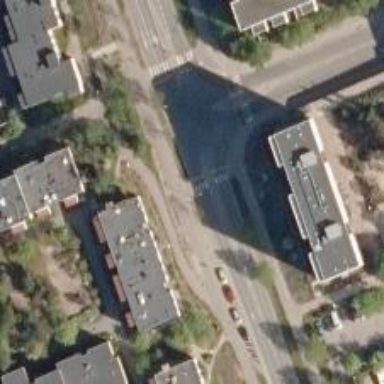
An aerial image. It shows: Marked crossing with pedestrian island.